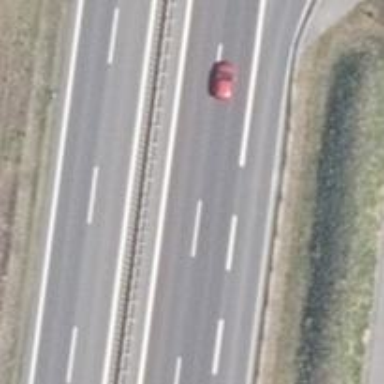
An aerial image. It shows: Motorway junction.